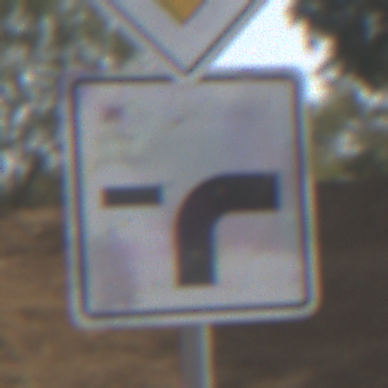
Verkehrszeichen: VerlaufVorfahrtsstrasse9
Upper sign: Vorfahrtsstrasse
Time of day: MorningAfternoon
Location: Outdoor (Nature)
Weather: PartlyCloudy
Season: NotSpecified
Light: Natural